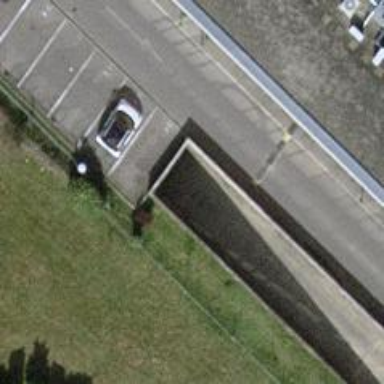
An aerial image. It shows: Parking aisle in tunnel.